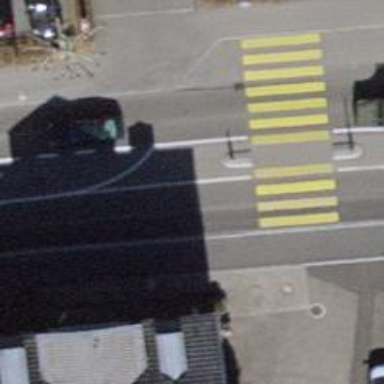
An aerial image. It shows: Public transport stop position.